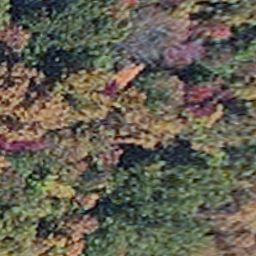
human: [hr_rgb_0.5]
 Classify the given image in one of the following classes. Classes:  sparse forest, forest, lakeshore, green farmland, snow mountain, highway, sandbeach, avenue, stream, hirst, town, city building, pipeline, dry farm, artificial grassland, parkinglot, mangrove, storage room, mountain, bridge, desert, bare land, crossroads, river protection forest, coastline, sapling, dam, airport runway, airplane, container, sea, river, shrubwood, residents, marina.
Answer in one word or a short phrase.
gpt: mangrove